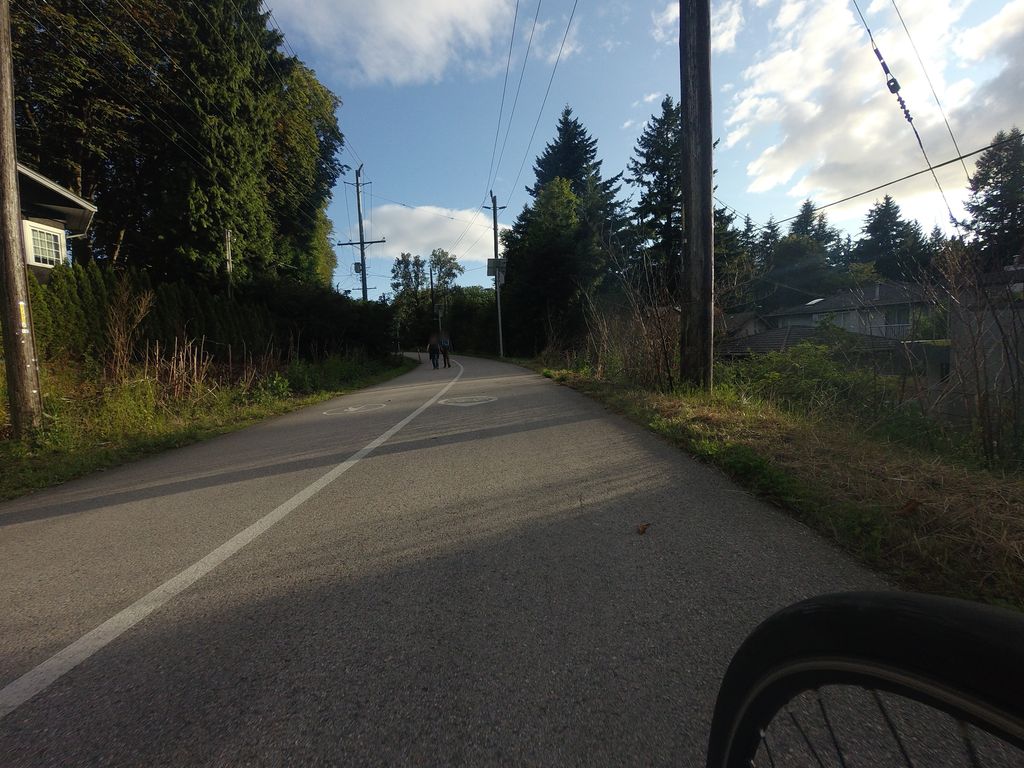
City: vancouver